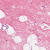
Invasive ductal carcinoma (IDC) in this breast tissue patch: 0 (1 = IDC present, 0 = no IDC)